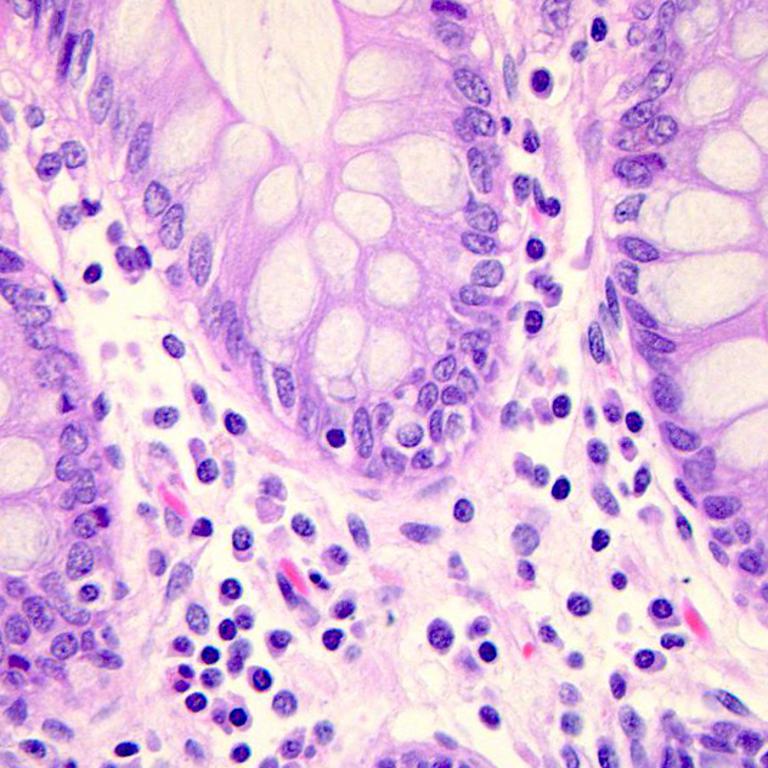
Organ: colon
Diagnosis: benign